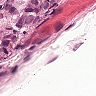
Metastatic tissue present: yes